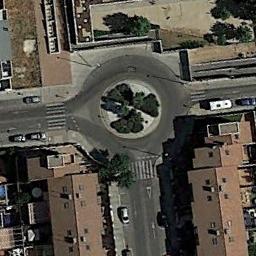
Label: roundabout